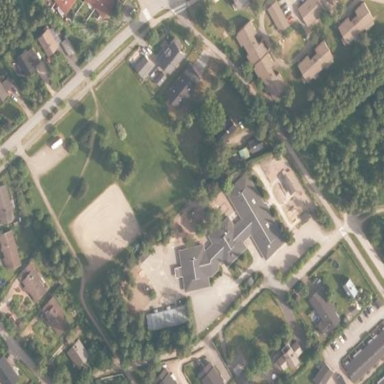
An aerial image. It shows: Kindergarten.